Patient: sex M, age 72
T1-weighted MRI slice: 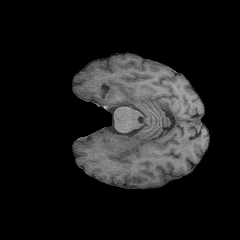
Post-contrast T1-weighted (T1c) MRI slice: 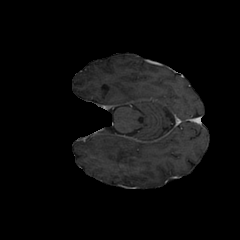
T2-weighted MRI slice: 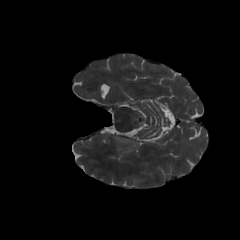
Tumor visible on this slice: yes
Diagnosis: Glioblastoma, IDH-wildtype
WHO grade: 4